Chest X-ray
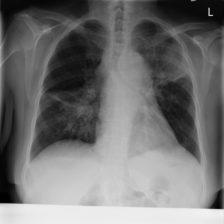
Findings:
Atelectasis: negative
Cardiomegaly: negative
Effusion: negative
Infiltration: negative
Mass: negative
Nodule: negative
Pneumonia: negative
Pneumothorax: negative
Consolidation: negative
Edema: negative
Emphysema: negative
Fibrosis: negative
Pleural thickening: negative
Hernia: negative